Question: The tensorboard shows multiple graphs for training and validation accuracy for each step and I want it to show the changes in both accuracy on a single graph.
'''
def accuracy(predictions, labels):
return (100.0 * np.sum(np.argmax(predictions, 1) == np.argmax(labels, 1))
/ predictions.shape[0])
num_steps = 20000
with tf.Session(graph = graph) as session:
tf.global_variables_initializer().run()
print(loss.eval())
summary_op = tf.summary.merge_all()
summaries_dir = '/loggg/'
train_writer = tf.summary.FileWriter(summaries_dir, graph)
for step in range(num_steps):
_,l, predictions = session.run([optimizer, loss, predict_train])
if (step % 2000 == 0):
#print(predictions[3:6])
print('Loss at step %d: %f' % (step, l))
training = accuracy( predictions, y_train[:, :])
validation = accuracy(predict_valid.eval(), y_test)
print('Training accuracy: %.1f%%' % training)
print('Validation accuracy: %.1f%%' % validation)
accuracy_summary = tf.summary.scalar("Training_Accuracy", training)
validation_summary = tf.summary.scalar("Validation_Accuracy", validation)
Result = session.run(summary_op)
train_writer.add_summary(Result, step)
train_writer.close()
'''
result

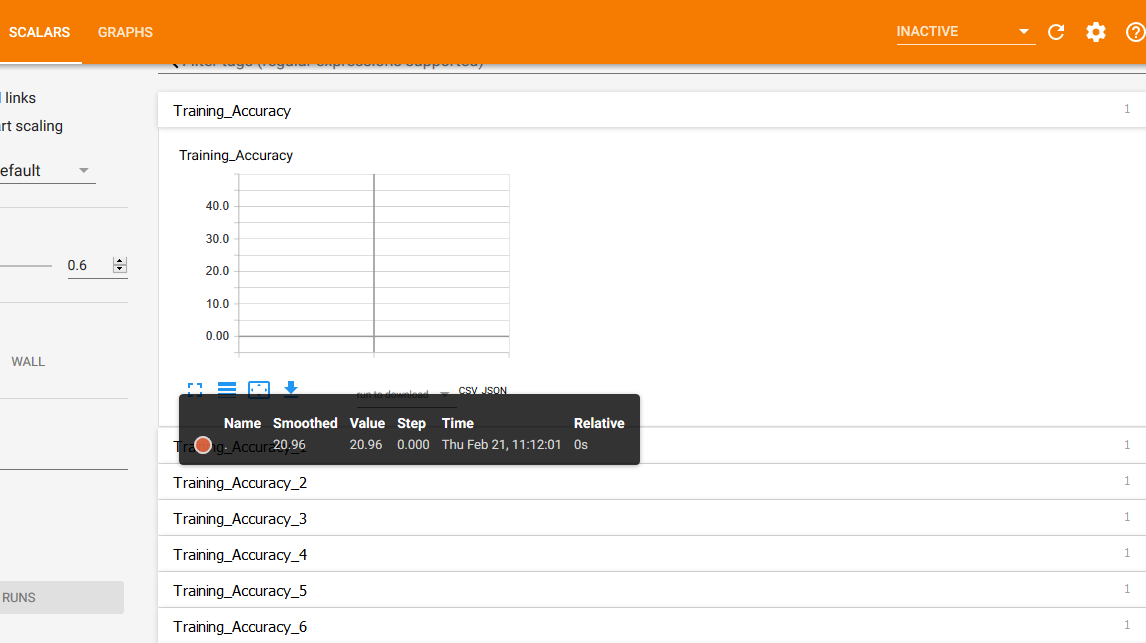
Answer: Each call to 'tf.summary.scalar()' defines a new op in the graph, so since you're calling it within your train loop, each iteration generates a different summary op which each have a different '_1', '_2', etc. suffix, and this results in many different plots within TensorBoard.
If you're just getting started, I'd recommend trying out the Keras API or using eager execution, which both make it easier to avoid this problem.
If you need to use the graph + session model explicitly, then the entire graph should be constructed up-front, including the accuracy computation (converted to TensorFlow ops, not numpy), the 'tf.summary.scalar()' calls to record the accuracies, and finally the 'tf.summary.merge_all()' op. Then within the training loop you would only do 'sess.run()', 'writer.add_summary()', and 'writer.flush()'.